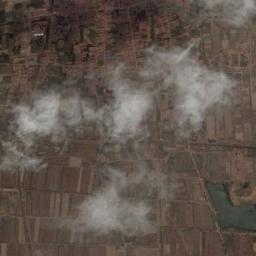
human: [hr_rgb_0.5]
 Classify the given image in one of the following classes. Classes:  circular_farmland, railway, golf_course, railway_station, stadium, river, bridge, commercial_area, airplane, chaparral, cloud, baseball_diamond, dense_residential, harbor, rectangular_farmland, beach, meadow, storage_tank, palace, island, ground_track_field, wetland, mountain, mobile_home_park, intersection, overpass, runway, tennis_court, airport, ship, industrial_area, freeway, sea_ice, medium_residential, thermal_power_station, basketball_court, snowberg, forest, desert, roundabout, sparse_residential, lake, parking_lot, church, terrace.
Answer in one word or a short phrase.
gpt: cloud